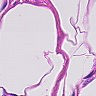
Metastatic tissue present: no